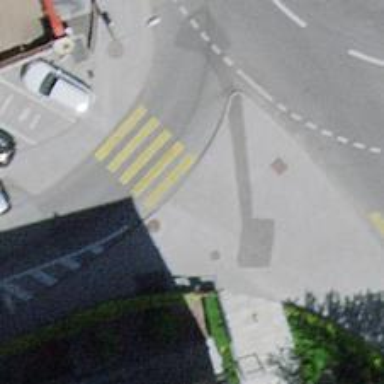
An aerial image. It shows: Kerb barrier.